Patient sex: M
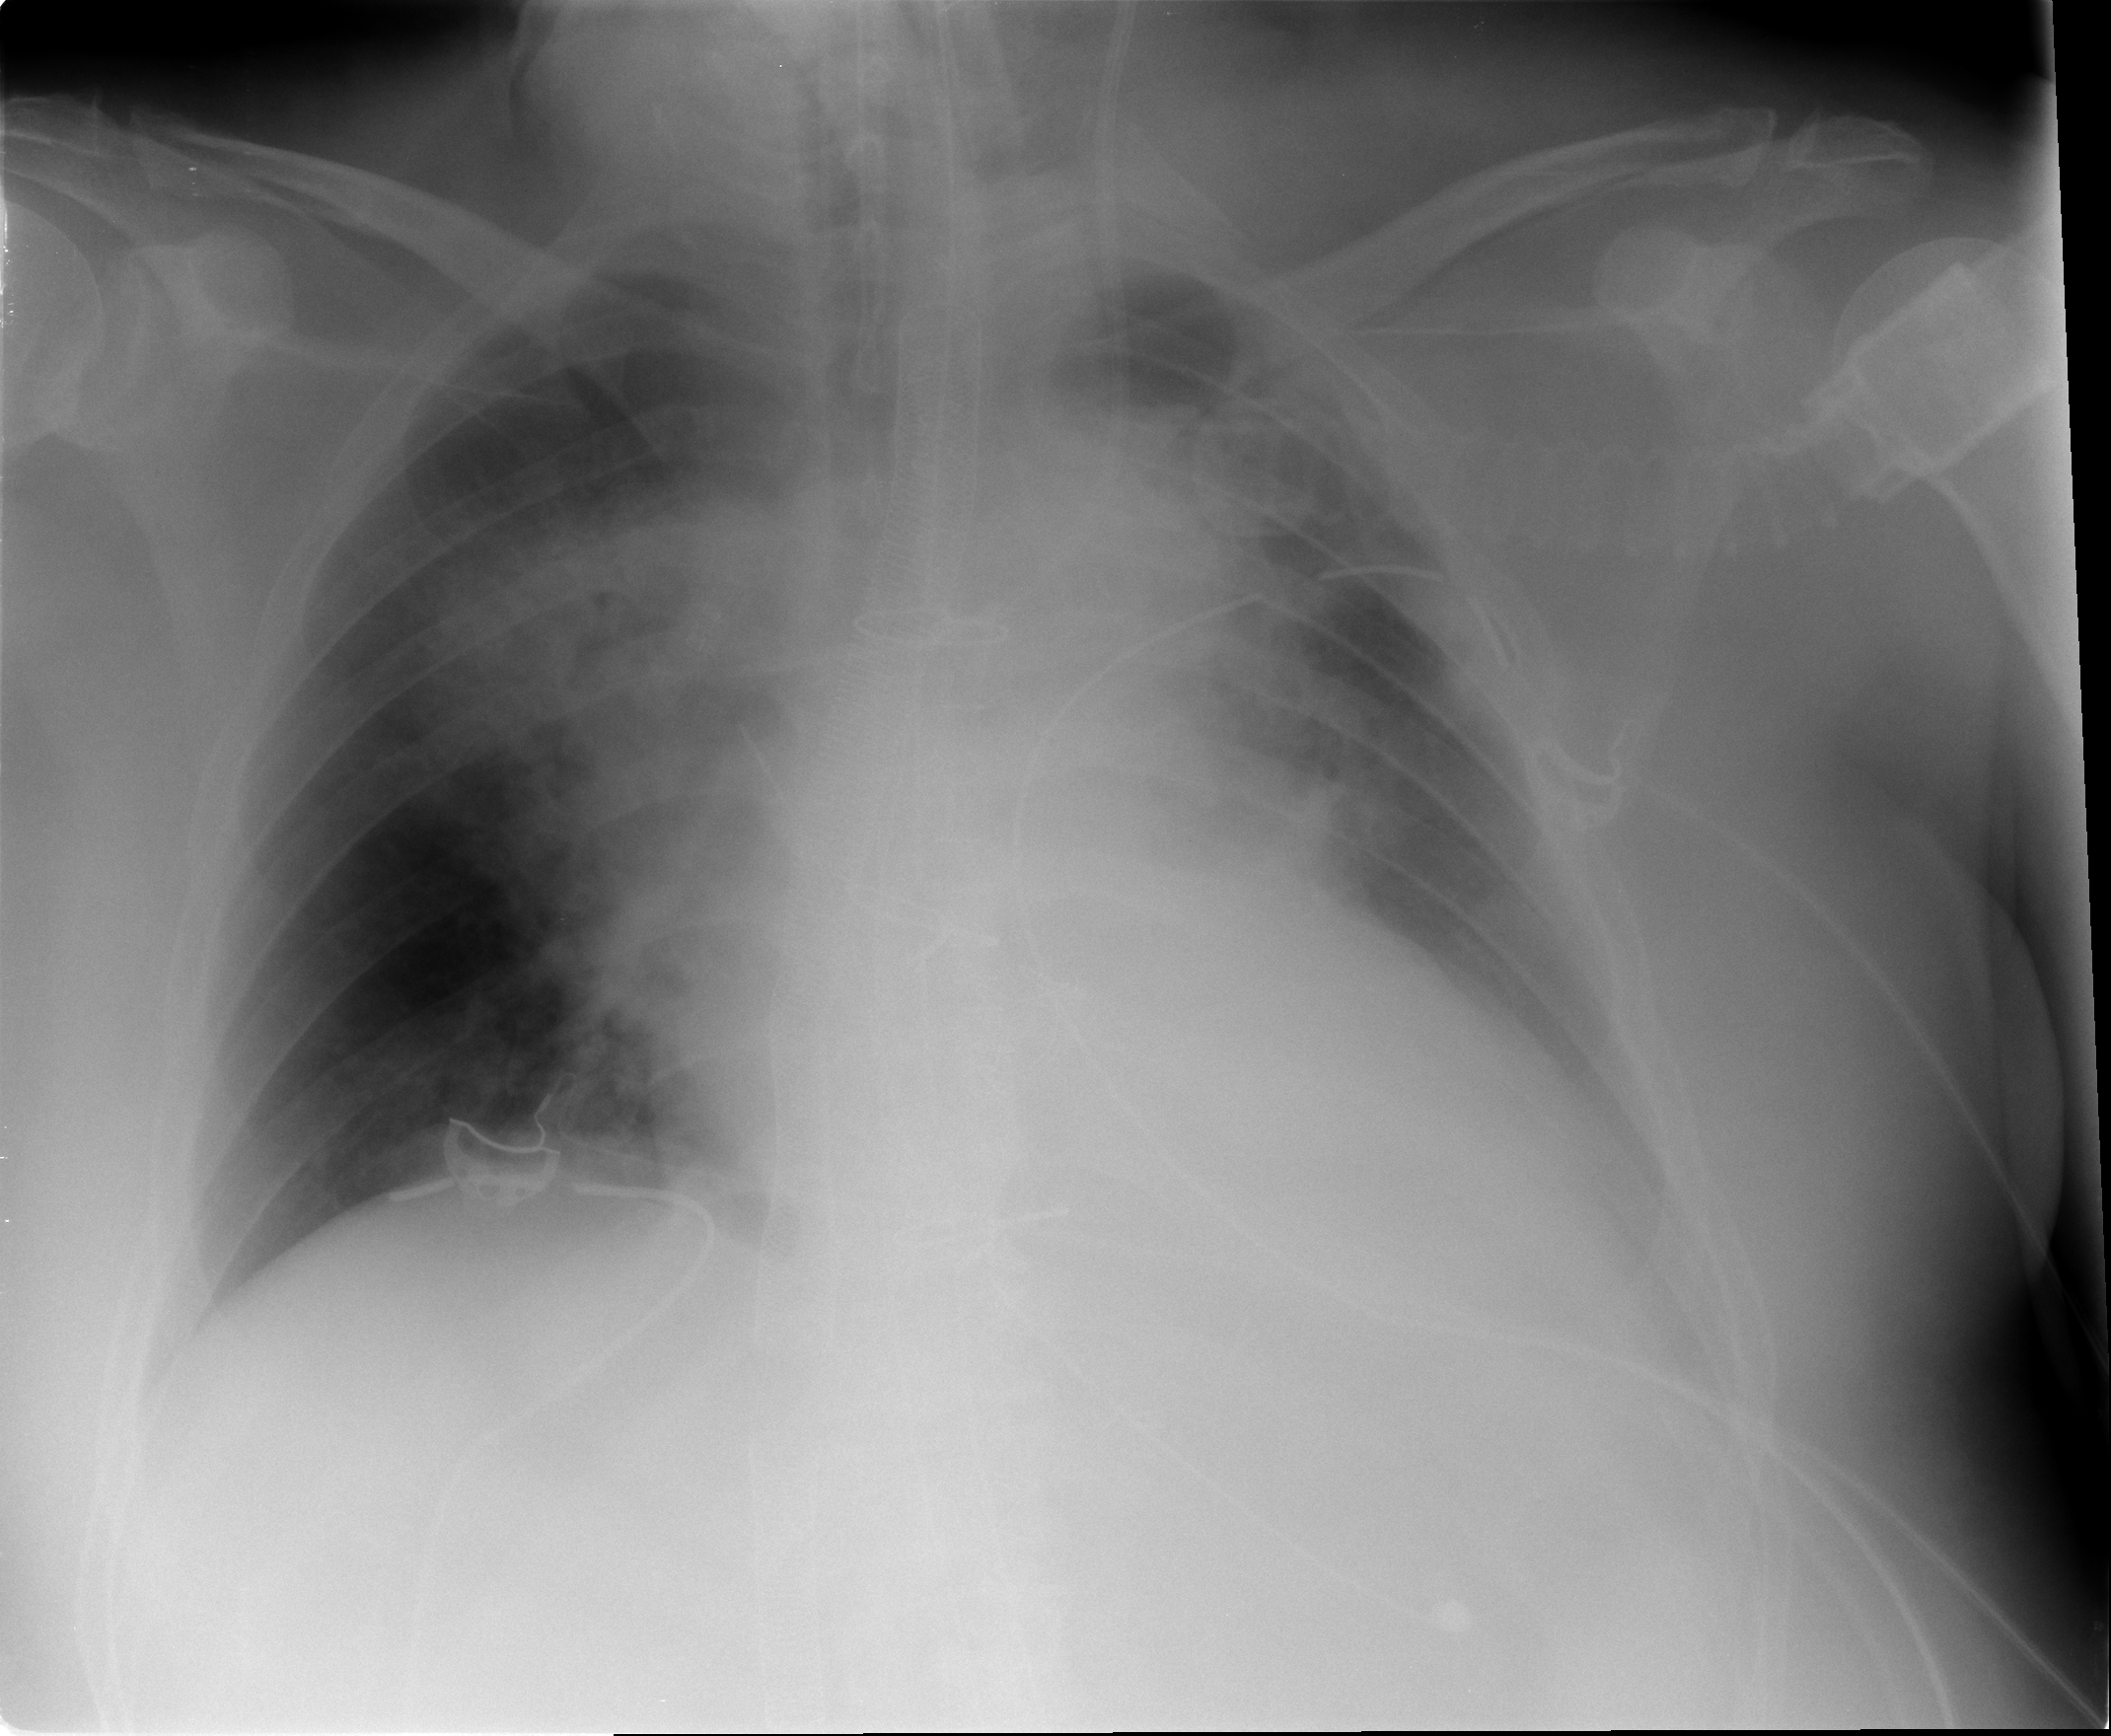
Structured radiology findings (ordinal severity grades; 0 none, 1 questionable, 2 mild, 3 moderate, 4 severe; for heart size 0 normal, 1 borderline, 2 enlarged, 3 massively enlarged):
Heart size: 2
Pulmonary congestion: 2
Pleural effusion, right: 0
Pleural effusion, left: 0
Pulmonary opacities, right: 3
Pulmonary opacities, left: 2
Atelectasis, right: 2
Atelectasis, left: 0